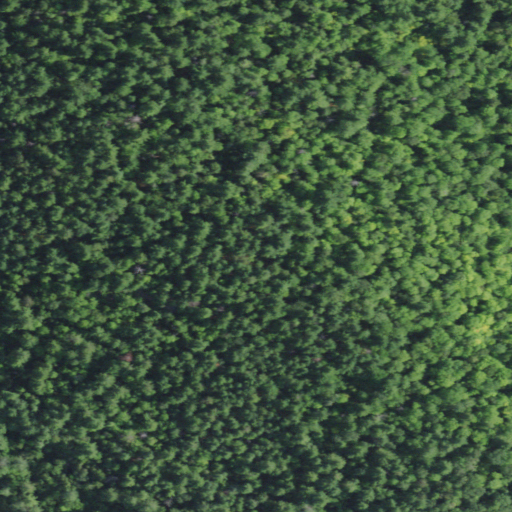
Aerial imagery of mountain in New York named Pidgeon Hill containing evergreen forest and mixed forest